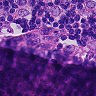
Metastatic tissue present: yes